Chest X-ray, AP view. Patient: 28 years old, sex F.
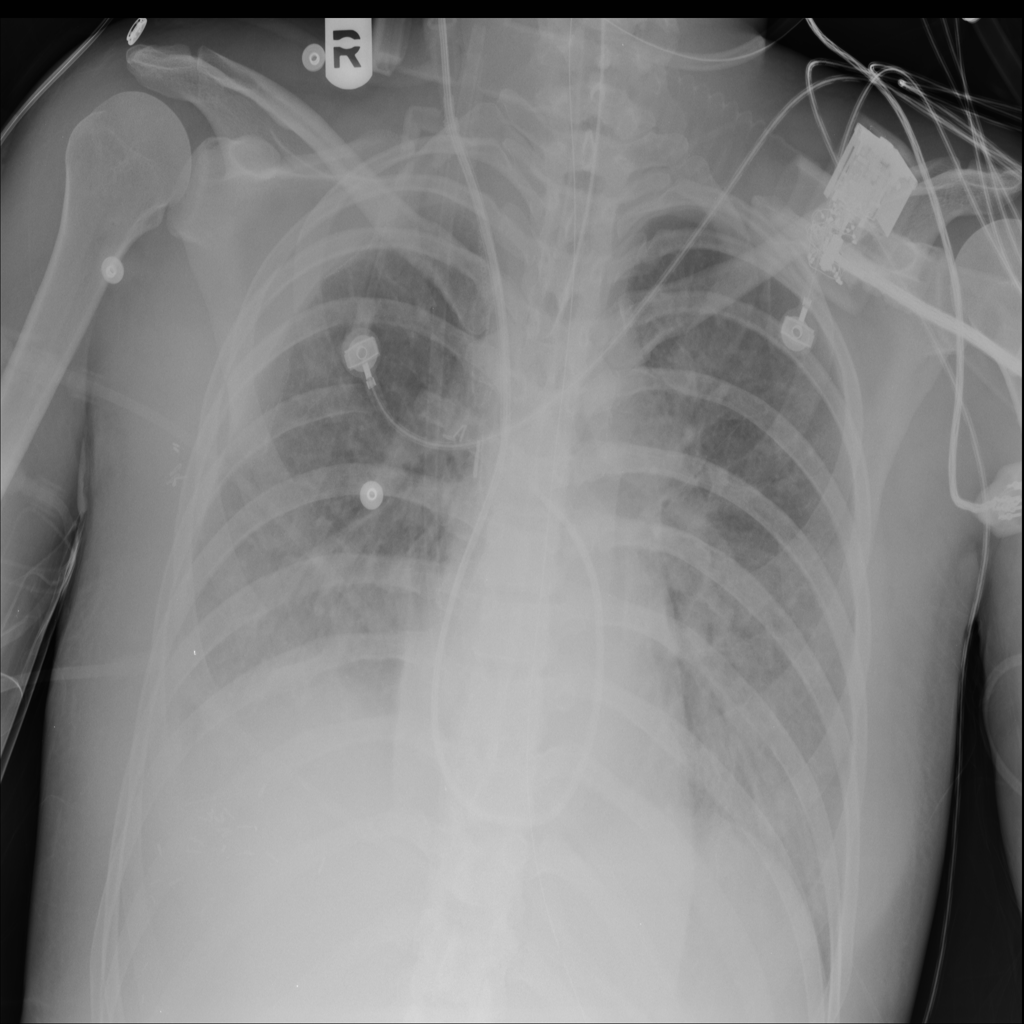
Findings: No Finding